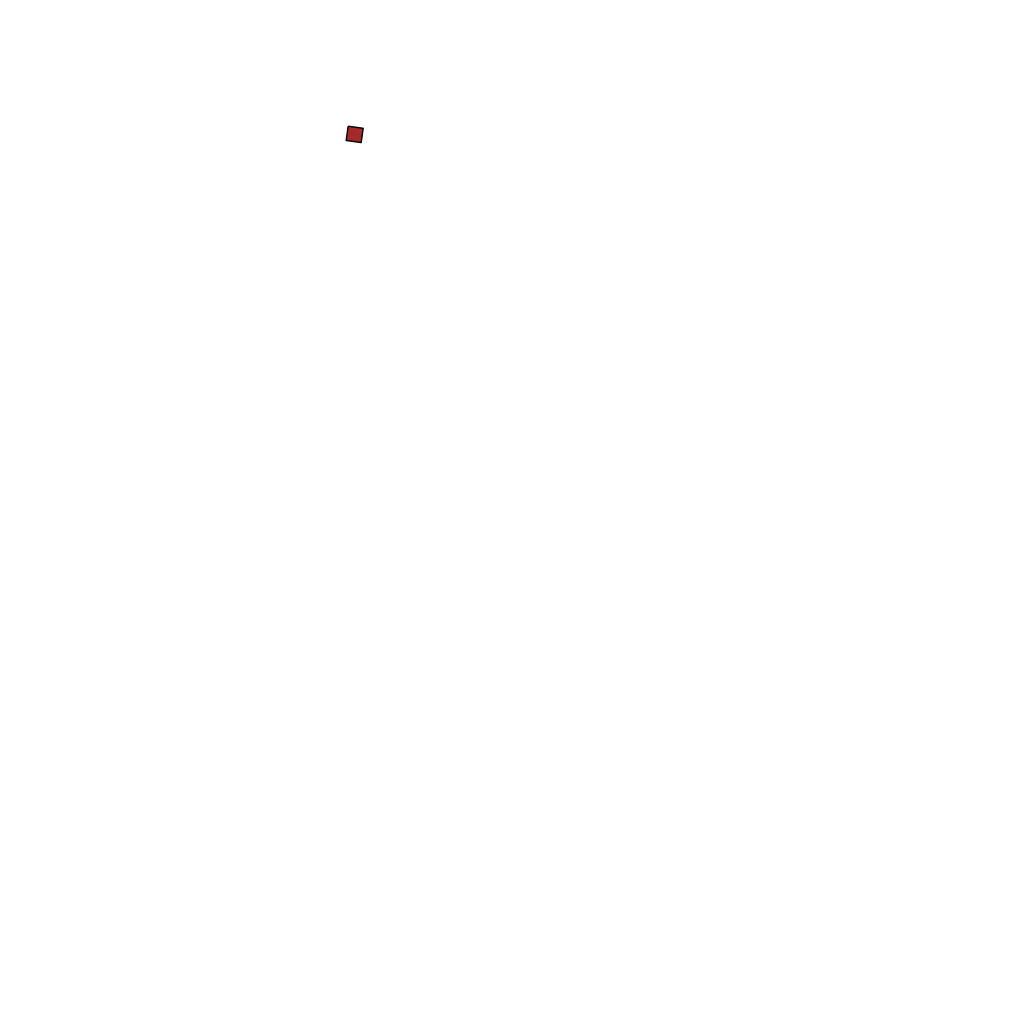
Tags: overhead vector_map, industrial, density_5, Facility, 1.0 km²